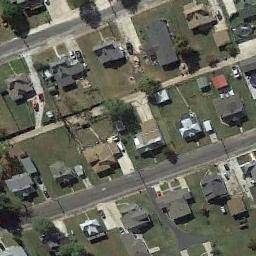
Label: residential